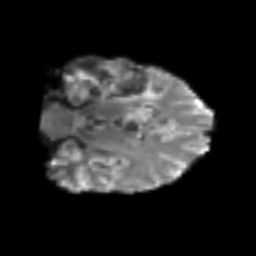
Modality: T2w
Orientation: coronal
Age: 54
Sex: male
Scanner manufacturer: siemens
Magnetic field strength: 3 T
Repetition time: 6.1 s
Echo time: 0.101 s